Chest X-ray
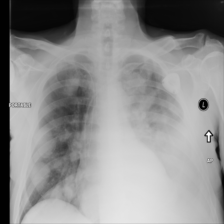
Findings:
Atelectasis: negative
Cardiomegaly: negative
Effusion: positive
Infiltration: negative
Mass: negative
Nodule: negative
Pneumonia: negative
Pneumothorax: negative
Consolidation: negative
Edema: negative
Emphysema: negative
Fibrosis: negative
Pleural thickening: negative
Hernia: negative